Interaction volume radius: 10 \u00c5
Interaction volume height: 50 \u00c5
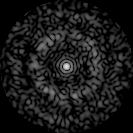
Disorder parameter: 0.8385